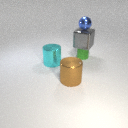
small green rubber cylinder behind large brown metal cylinder